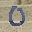
Label: 0